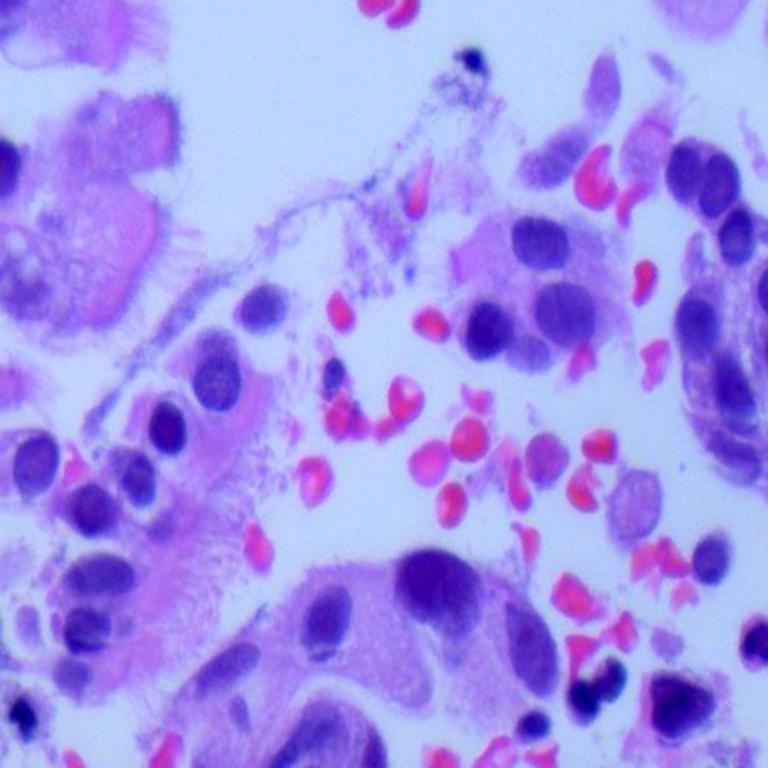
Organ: lung
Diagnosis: adenocarcinomas